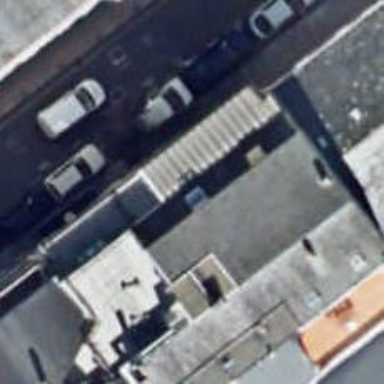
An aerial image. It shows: Pub.